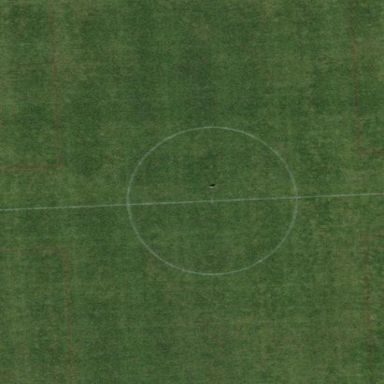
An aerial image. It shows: Soccer pitch for leisure land activities.